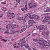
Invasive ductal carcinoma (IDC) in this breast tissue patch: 1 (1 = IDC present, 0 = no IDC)